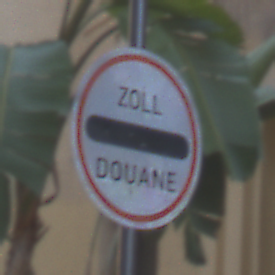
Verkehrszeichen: Zollstelle
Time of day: MorningAfternoon
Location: Outdoor (Urban)
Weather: PartlyCloudy
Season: NotSpecified
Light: Natural